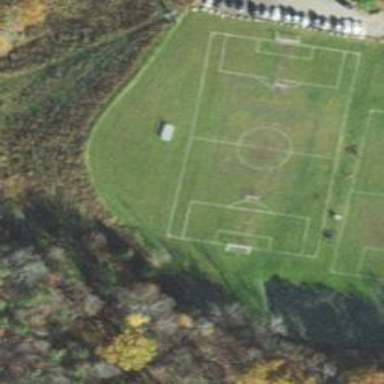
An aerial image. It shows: Soccer pitch designated for leisure and sports activities.